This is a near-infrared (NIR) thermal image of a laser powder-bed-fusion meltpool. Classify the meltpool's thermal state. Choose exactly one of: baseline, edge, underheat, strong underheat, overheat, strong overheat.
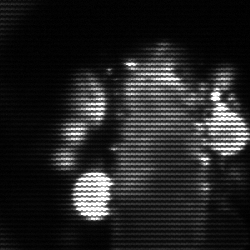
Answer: strong underheat